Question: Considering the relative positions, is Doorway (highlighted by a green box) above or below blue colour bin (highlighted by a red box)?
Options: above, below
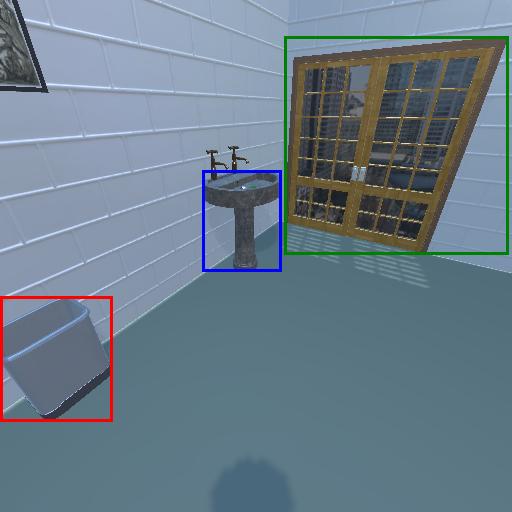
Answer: above